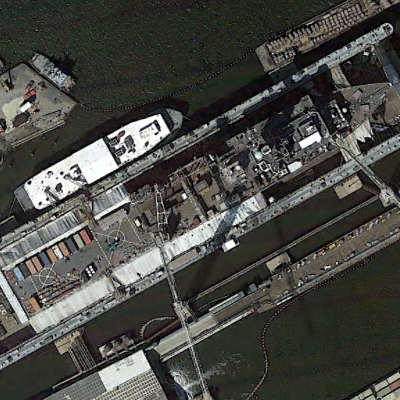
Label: combat